Field crop: tomato
Growth stage: 1
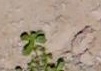
Species: portulaca